Interaction volume radius: 10 \u00c5
Interaction volume height: 15 \u00c5
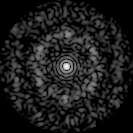
Disorder parameter: 0.7913